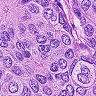
Metastatic tissue present: yes